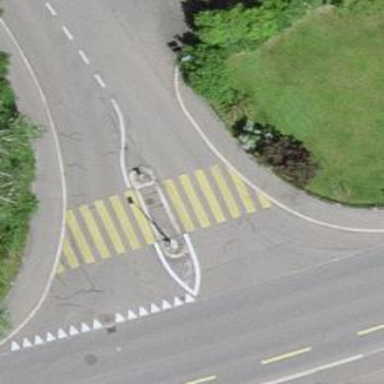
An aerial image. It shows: Zebra crossing on the road.